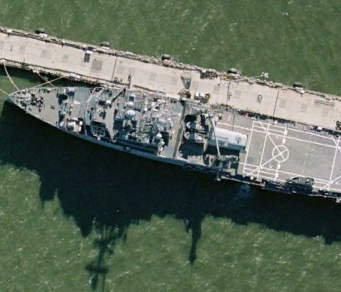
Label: combat